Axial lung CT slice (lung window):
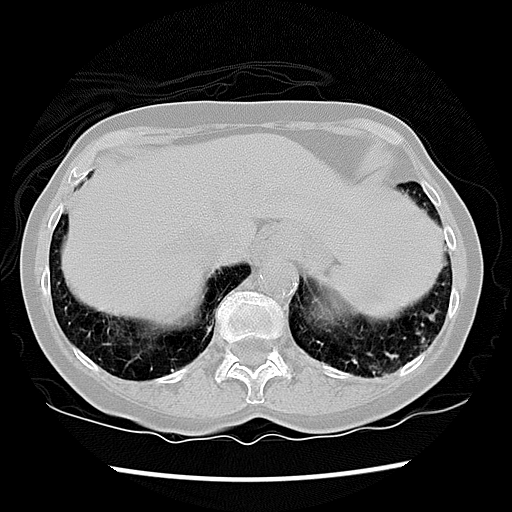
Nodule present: no